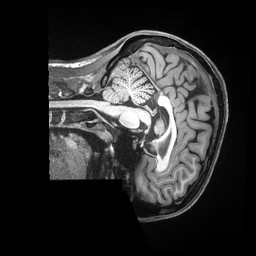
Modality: T1w
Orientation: sagittal
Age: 31
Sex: female
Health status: ill
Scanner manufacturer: siemens
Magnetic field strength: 3 T
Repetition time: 2.5 s
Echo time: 0.00181 s